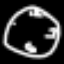
Label: clock